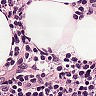
Metastatic tissue present: no